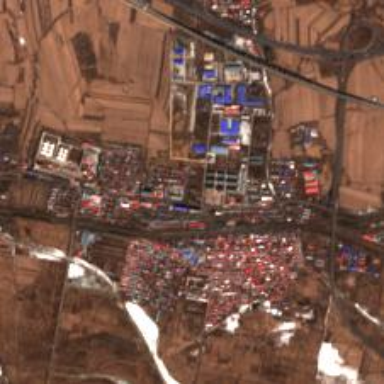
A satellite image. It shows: Ethnic township within town.